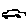
Label: car